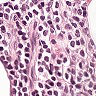
Metastatic tissue present: no